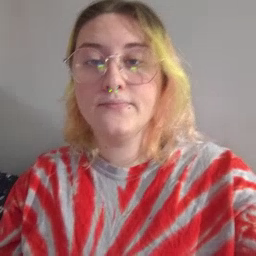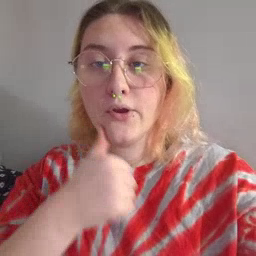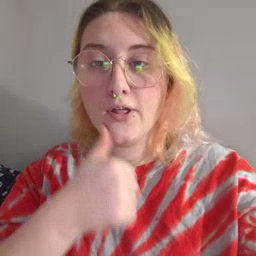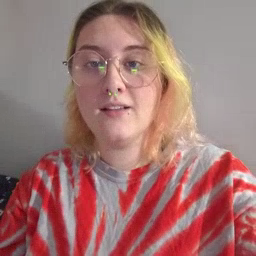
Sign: girl